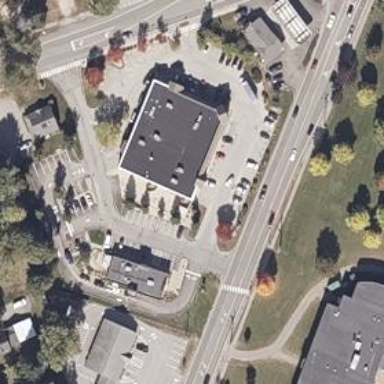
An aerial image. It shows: Pharmacy building.